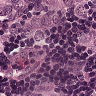
Metastatic tissue present: yes